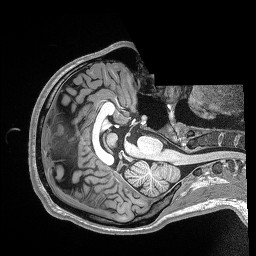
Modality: T1w
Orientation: axial